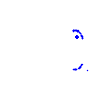
Particle: proton